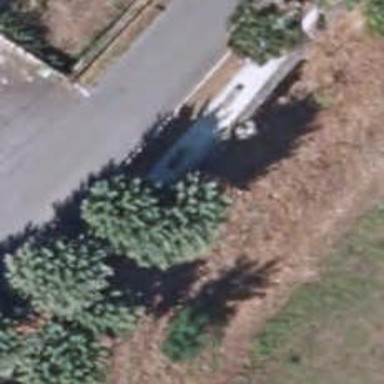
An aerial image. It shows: Bench for seating.